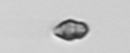
Label: Heterocapsa_rotundata